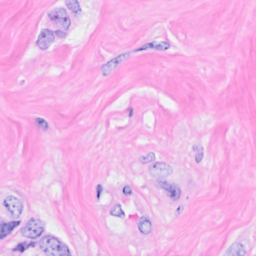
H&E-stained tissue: Breast